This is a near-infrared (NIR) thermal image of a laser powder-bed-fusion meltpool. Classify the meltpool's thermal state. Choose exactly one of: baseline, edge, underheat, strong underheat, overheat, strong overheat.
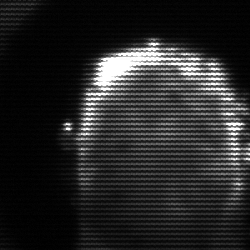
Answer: baseline